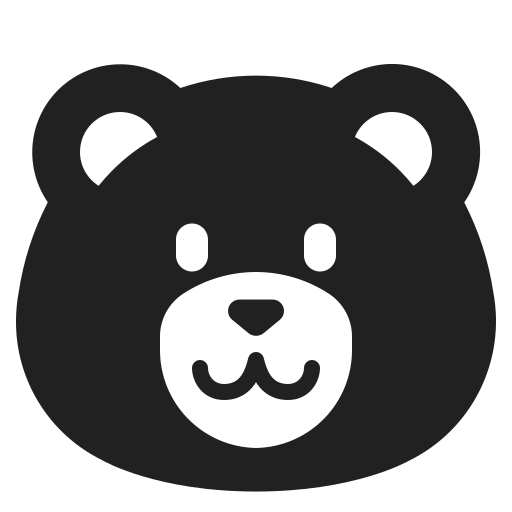
bear high contrast